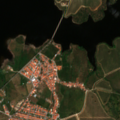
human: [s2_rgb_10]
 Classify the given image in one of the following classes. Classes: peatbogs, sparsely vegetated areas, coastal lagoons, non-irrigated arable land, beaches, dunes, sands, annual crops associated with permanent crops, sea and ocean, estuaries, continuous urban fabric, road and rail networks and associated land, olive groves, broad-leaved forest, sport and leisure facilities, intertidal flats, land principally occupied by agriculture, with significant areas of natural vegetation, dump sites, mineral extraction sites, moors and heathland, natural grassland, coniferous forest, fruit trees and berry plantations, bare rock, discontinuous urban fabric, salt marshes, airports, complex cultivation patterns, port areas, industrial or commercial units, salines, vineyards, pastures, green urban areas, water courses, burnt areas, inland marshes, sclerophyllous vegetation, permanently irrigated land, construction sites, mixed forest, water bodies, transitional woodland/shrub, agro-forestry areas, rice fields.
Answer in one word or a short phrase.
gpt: discontinuous urban fabric, olive groves, complex cultivation patterns, agro-forestry areas, water bodies